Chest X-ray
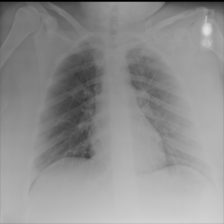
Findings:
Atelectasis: negative
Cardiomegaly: negative
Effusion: negative
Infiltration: negative
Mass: negative
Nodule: negative
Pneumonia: negative
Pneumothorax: negative
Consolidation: positive
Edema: negative
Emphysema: negative
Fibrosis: negative
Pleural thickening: negative
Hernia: negative